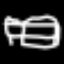
Label: bed